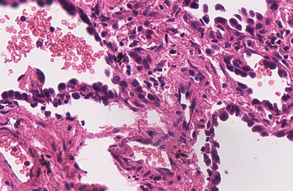
Tumor epithelial tissue: yes
Tumor-associated stroma tissue: yes
Normal tissue: no